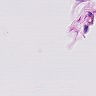
Metastatic tissue present: no